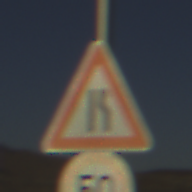
Verkehrszeichen: EinseitigVerengteFahrbahnRechts
Zusatzzeichen unten: Geschwindigkeit50
Umgebung: Outdoor, Nature
Tageszeit: SunriseSunset
Wetter: Clear
Licht: Natural
Jahreszeit: NotSpecified
Kontrast: HighContrast